Interaction volume radius: 10 \u00c5
Interaction volume height: 30 \u00c5
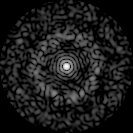
Disorder parameter: 0.8382